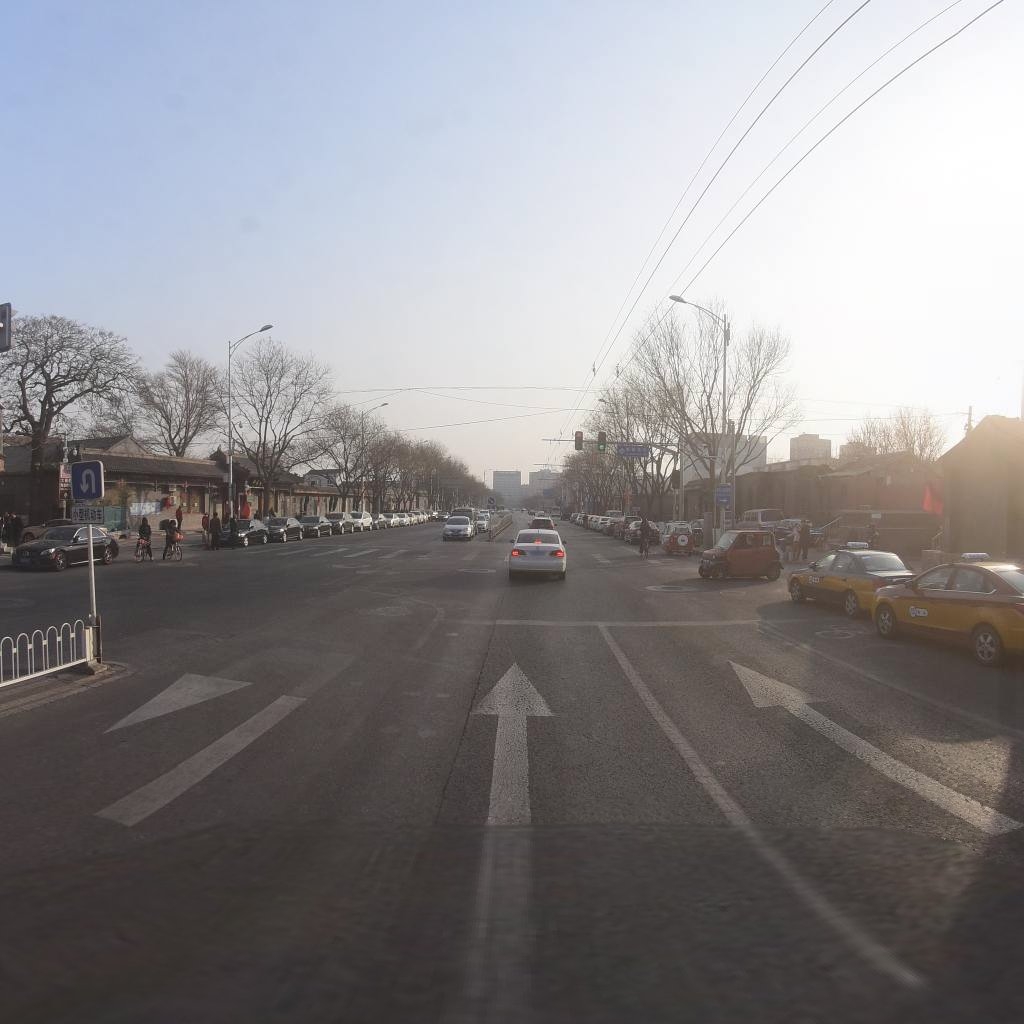
Region: Xicheng
Road damage annotations: longitudinal crack, manhole cover